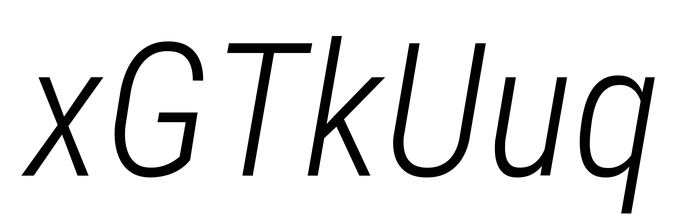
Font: Roboto-Italic_Condensed_Light_Italic